Question:
You can clearly see the padding around the button
'''
public void startGameDialog(){
Context context = GameBoardActivity.this;
ContextThemeWrapper ctw = new ContextThemeWrapper(context, R.style.AppBaseTheme);
AlertDialog.Builder startGameDialog = new AlertDialog.Builder(ctw);
startGameDialog.setTitle(getResources().getString(R.string.whats_your_name));
LinearLayout dialogLayout = new LinearLayout(context);
LayoutParams params = new LayoutParams(LayoutParams.MATCH_PARENT, LayoutParams.WRAP_CONTENT);
dialogLayout.setOrientation(LinearLayout.VERTICAL);
final EditText newName = new EditText(context);
newName.setLayoutParams(params);
newName.setText("");
final Button submit = new Button(context);
submit.setText(getString(R.string.done));
submit.setLayoutParams(params);
dialogLayout.addView(newName);
dialogLayout.addView(submit);
startGameDialog.setView(dialogLayout);
final Dialog dialog = startGameDialog.create();
OnClickListener onClick = new OnClickListener() {
@Override
public void onClick(View v) {
GameBoardActivity.NAME = newName.getText().toString();
dialog.dismiss();
setUpPlayers();
}
};
submit.setOnClickListener(onClick);
dialog.show();
dialog.setCancelable(false);
}
'''
(Both failed):
1. Using the builder .create() method to build to AlertDialog and setting .setView(dialogLayout, 0, 0, 0, 0).
2. Removing parent's padding by trying ViewGroup parent = (ViewGroup) dialogLayout.getParent() then trying parent.setPadding(0, 0, 0, 0); (This returned a NullPointerException error because you can't set padding for Dialog nor AlertDialog.
Any other ideas!?
Thanks in advance!
JRad the Bad
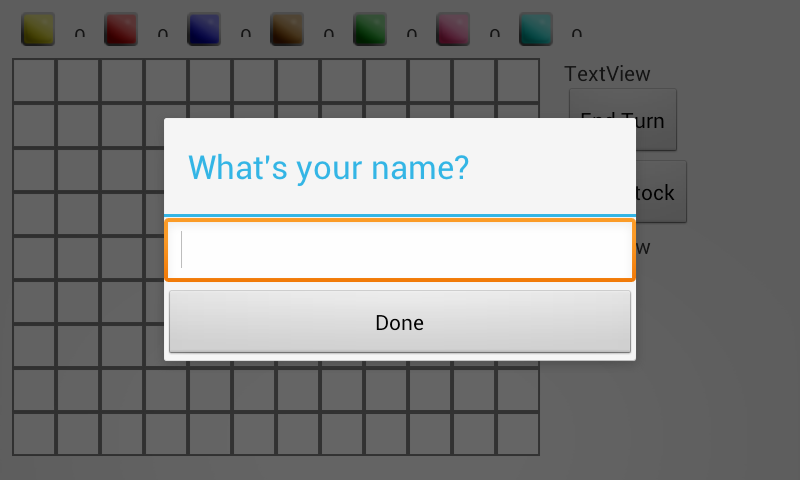
Answer: Default Button in android has a natural padding. You can remove it by either changing the background or the style on the layout XML.